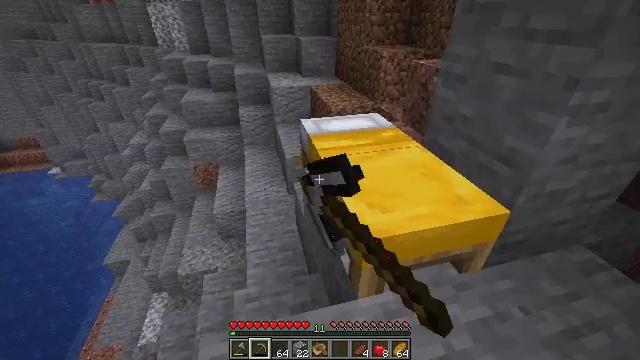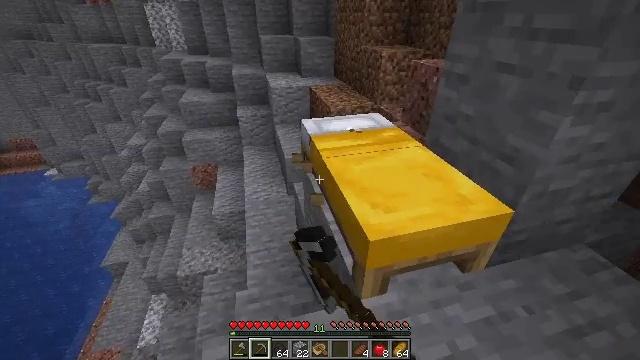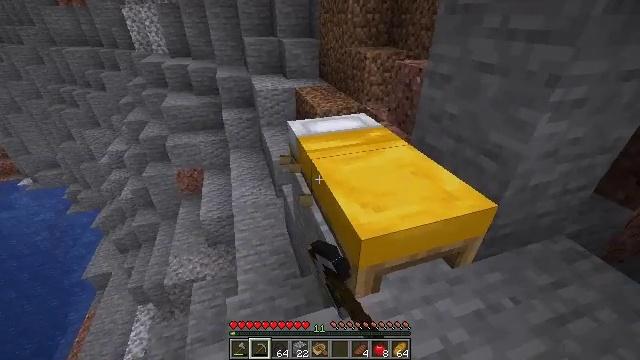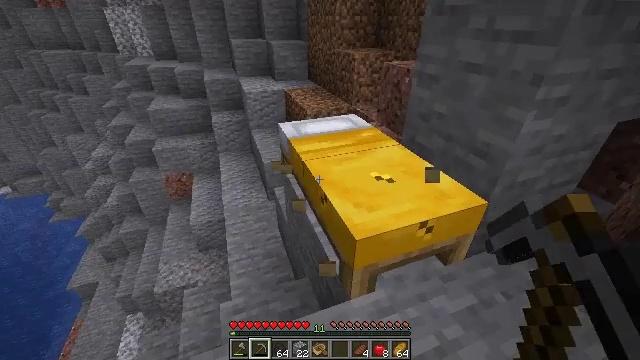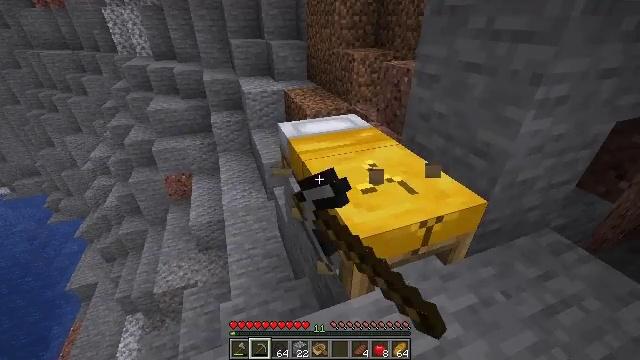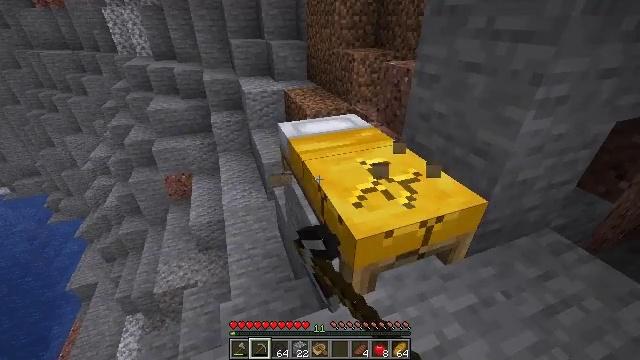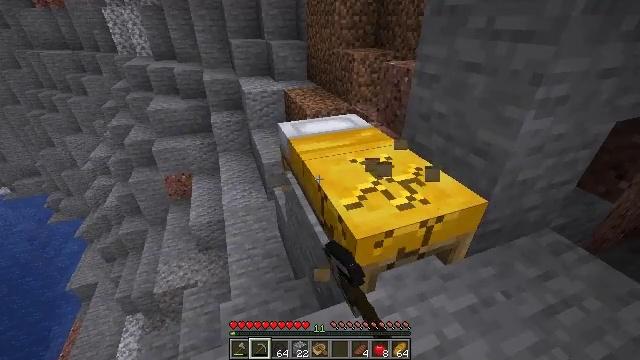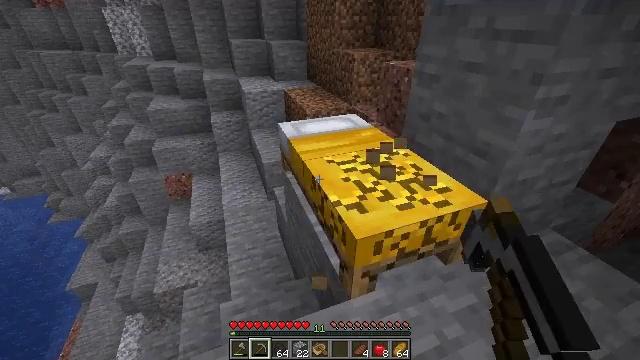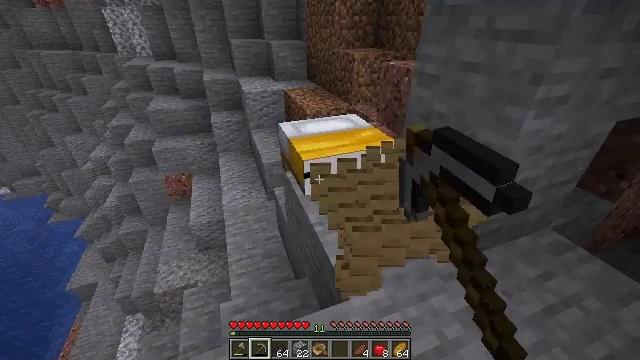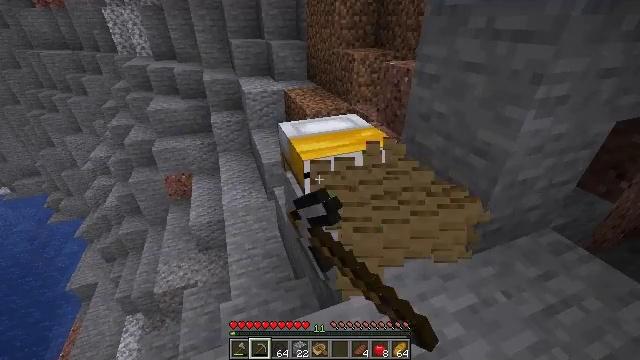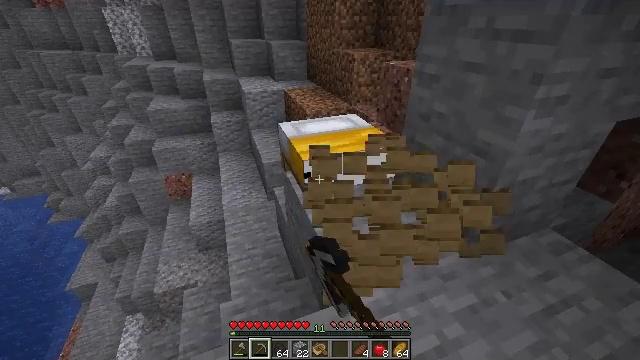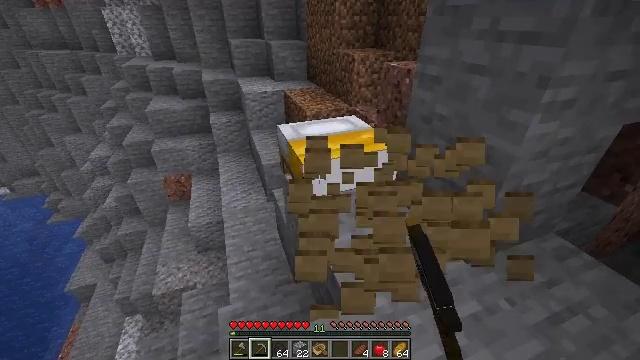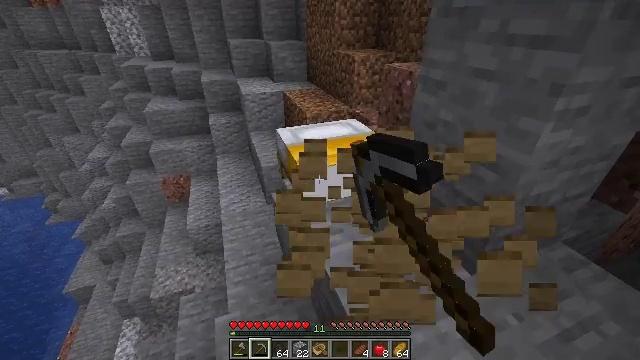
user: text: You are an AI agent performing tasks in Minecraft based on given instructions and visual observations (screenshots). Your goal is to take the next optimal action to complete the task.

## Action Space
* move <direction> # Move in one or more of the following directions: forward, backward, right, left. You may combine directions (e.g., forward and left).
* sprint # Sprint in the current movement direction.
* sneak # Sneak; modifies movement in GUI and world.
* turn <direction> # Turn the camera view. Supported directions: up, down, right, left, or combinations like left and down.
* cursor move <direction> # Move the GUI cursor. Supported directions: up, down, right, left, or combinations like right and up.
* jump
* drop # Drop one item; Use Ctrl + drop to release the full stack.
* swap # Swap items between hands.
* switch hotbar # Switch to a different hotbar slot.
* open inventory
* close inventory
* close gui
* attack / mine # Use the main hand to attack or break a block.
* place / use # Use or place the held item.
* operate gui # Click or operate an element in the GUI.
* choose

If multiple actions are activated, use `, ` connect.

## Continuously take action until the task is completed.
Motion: motion action
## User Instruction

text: Gather the yellow bed by attacking it.
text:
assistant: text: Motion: attack / mine
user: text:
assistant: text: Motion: turn right, attack / mine
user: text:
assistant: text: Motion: turn right, attack / mine
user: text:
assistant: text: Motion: attack / mine
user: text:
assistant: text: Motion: attack / mine
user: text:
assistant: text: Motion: attack / mine
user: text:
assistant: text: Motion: attack / mine
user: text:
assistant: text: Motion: attack / mine
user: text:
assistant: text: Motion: attack / mine
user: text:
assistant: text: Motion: attack / mine
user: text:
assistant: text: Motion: move forward, attack / mine
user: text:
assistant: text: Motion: move forward, attack / mine
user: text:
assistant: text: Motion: attack / mine